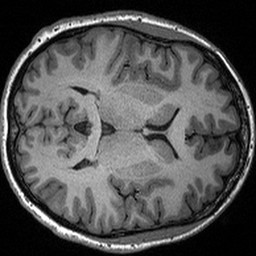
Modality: T1w
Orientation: axial
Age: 34
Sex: female